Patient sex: F
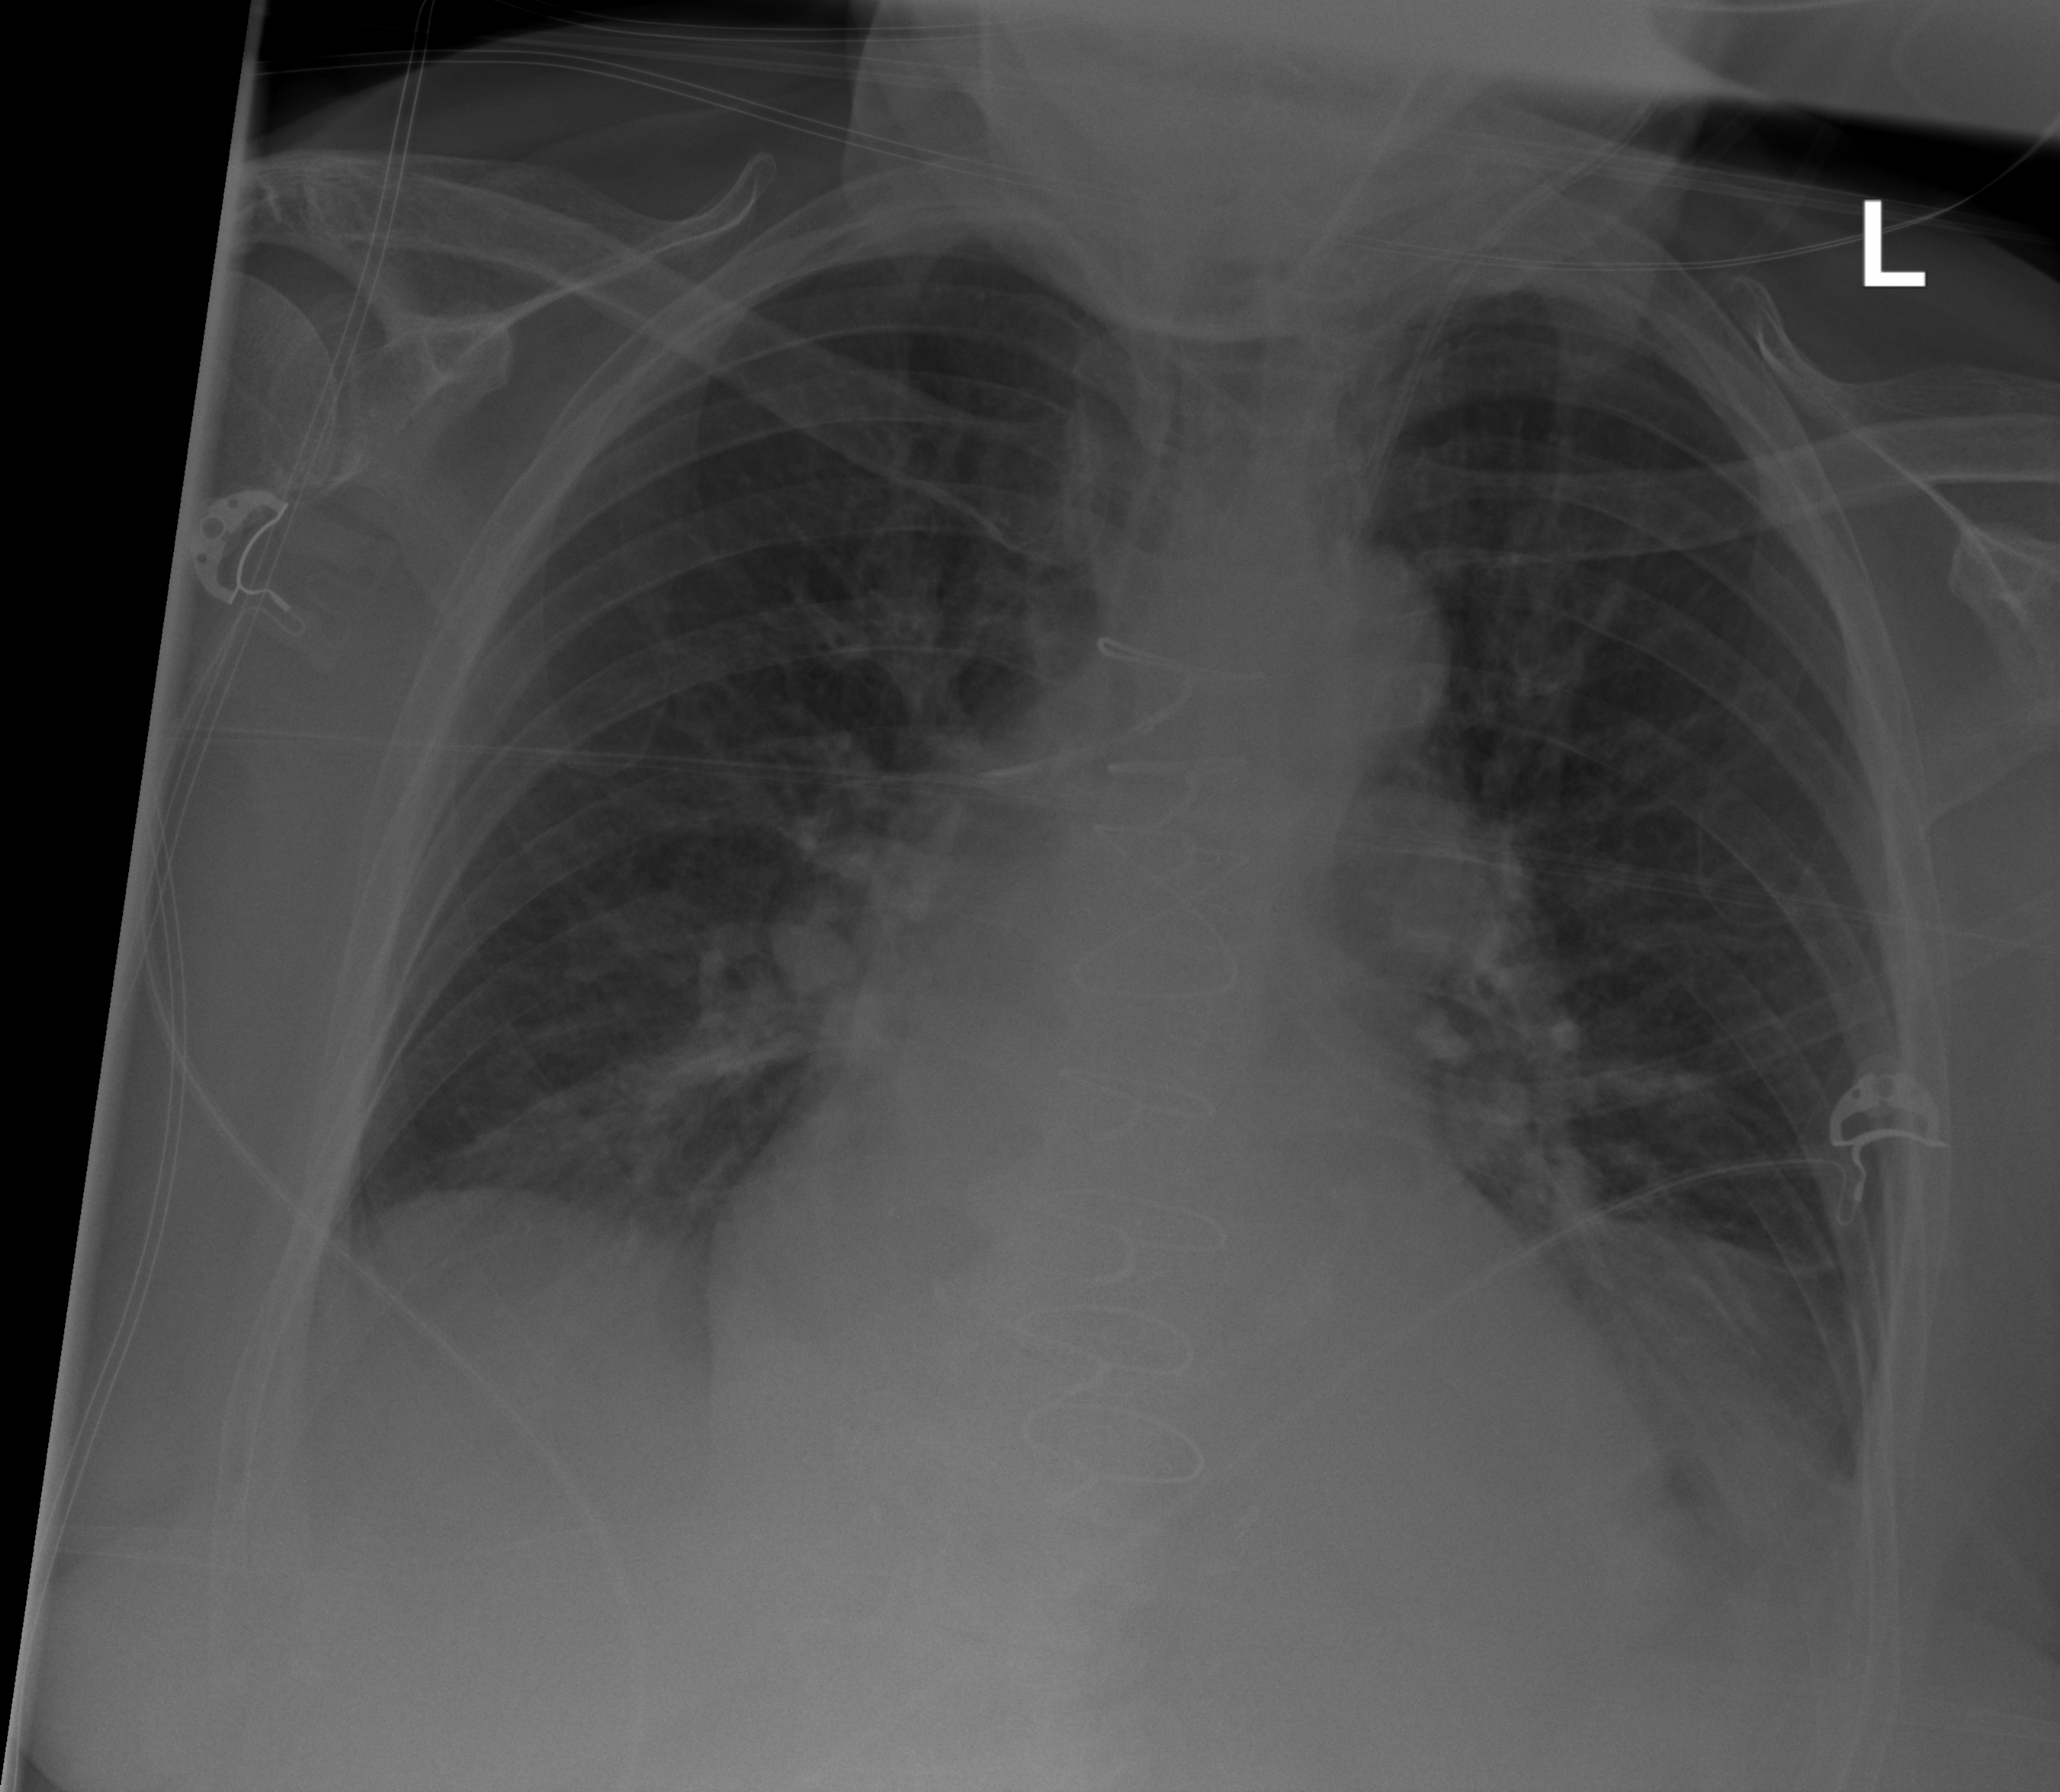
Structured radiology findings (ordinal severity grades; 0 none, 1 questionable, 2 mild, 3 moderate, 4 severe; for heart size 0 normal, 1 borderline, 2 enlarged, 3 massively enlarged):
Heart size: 2
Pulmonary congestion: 2
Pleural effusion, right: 0
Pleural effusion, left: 2
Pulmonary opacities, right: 0
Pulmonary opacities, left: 0
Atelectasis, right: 2
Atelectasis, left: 2